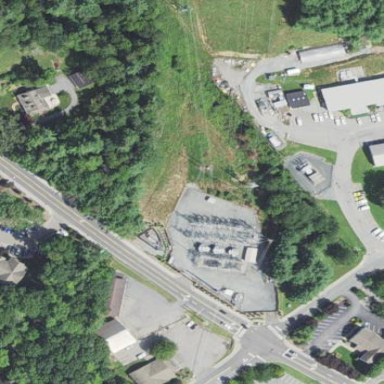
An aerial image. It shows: Fence surrounds transmission level power substation.